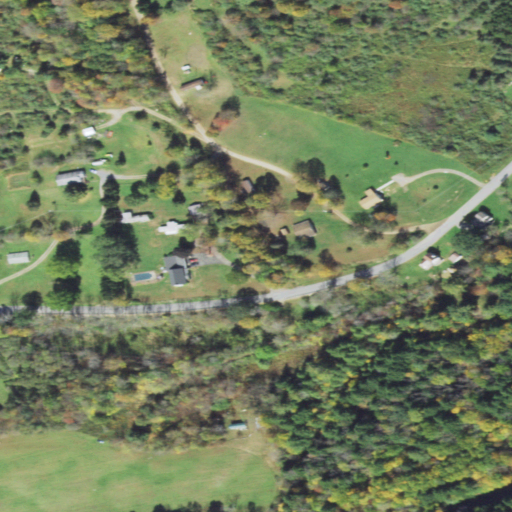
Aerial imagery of valley in Pennsylvania named Slaughterhouse Hollow containing pasture, open development, mixed forest, deciduous forest, evergreen forest, and woody wetlands